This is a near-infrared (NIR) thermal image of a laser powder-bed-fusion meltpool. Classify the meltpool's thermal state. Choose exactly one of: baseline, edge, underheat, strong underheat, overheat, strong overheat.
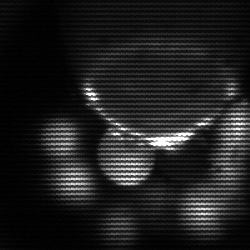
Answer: edge